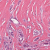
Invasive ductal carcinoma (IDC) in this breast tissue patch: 1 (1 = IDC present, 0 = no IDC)